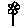
Label: flower